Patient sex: M
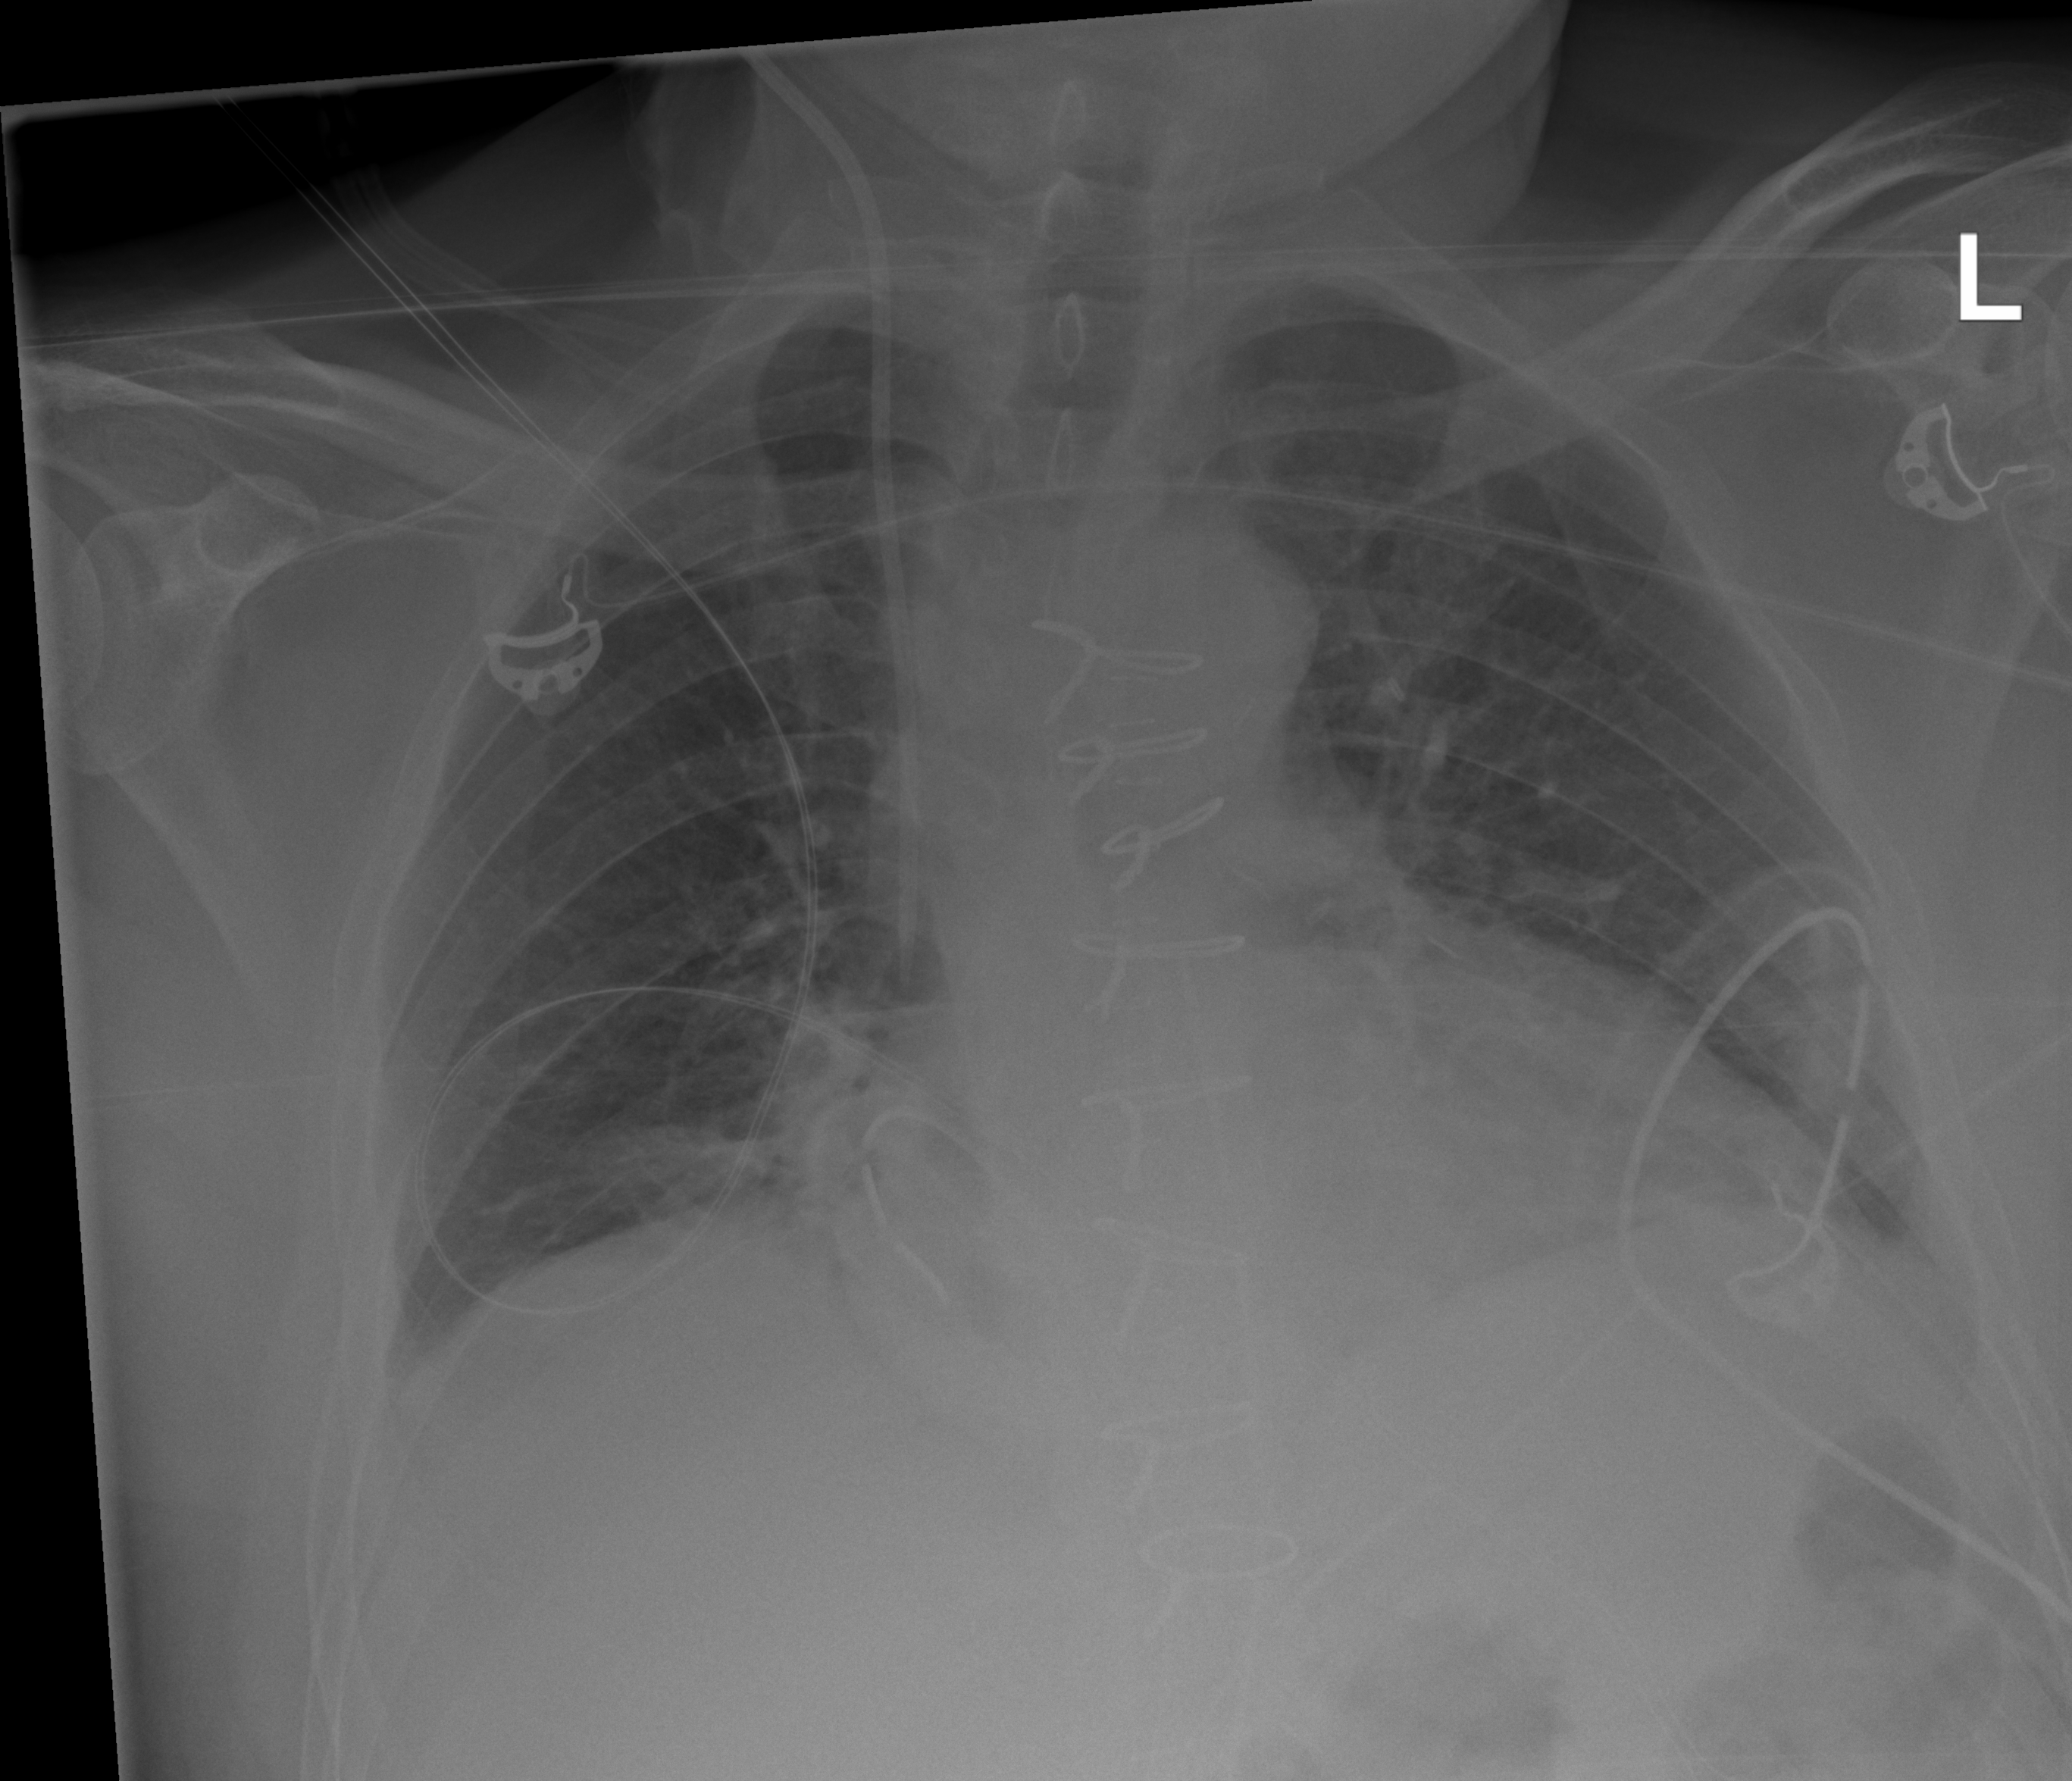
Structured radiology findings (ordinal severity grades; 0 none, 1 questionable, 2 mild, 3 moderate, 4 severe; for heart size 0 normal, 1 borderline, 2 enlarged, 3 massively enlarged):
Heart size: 2
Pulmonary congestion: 1
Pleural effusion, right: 0
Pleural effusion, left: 2
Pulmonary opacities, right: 2
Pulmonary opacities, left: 2
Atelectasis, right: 2
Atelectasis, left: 2